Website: walmart
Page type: newsletter-management
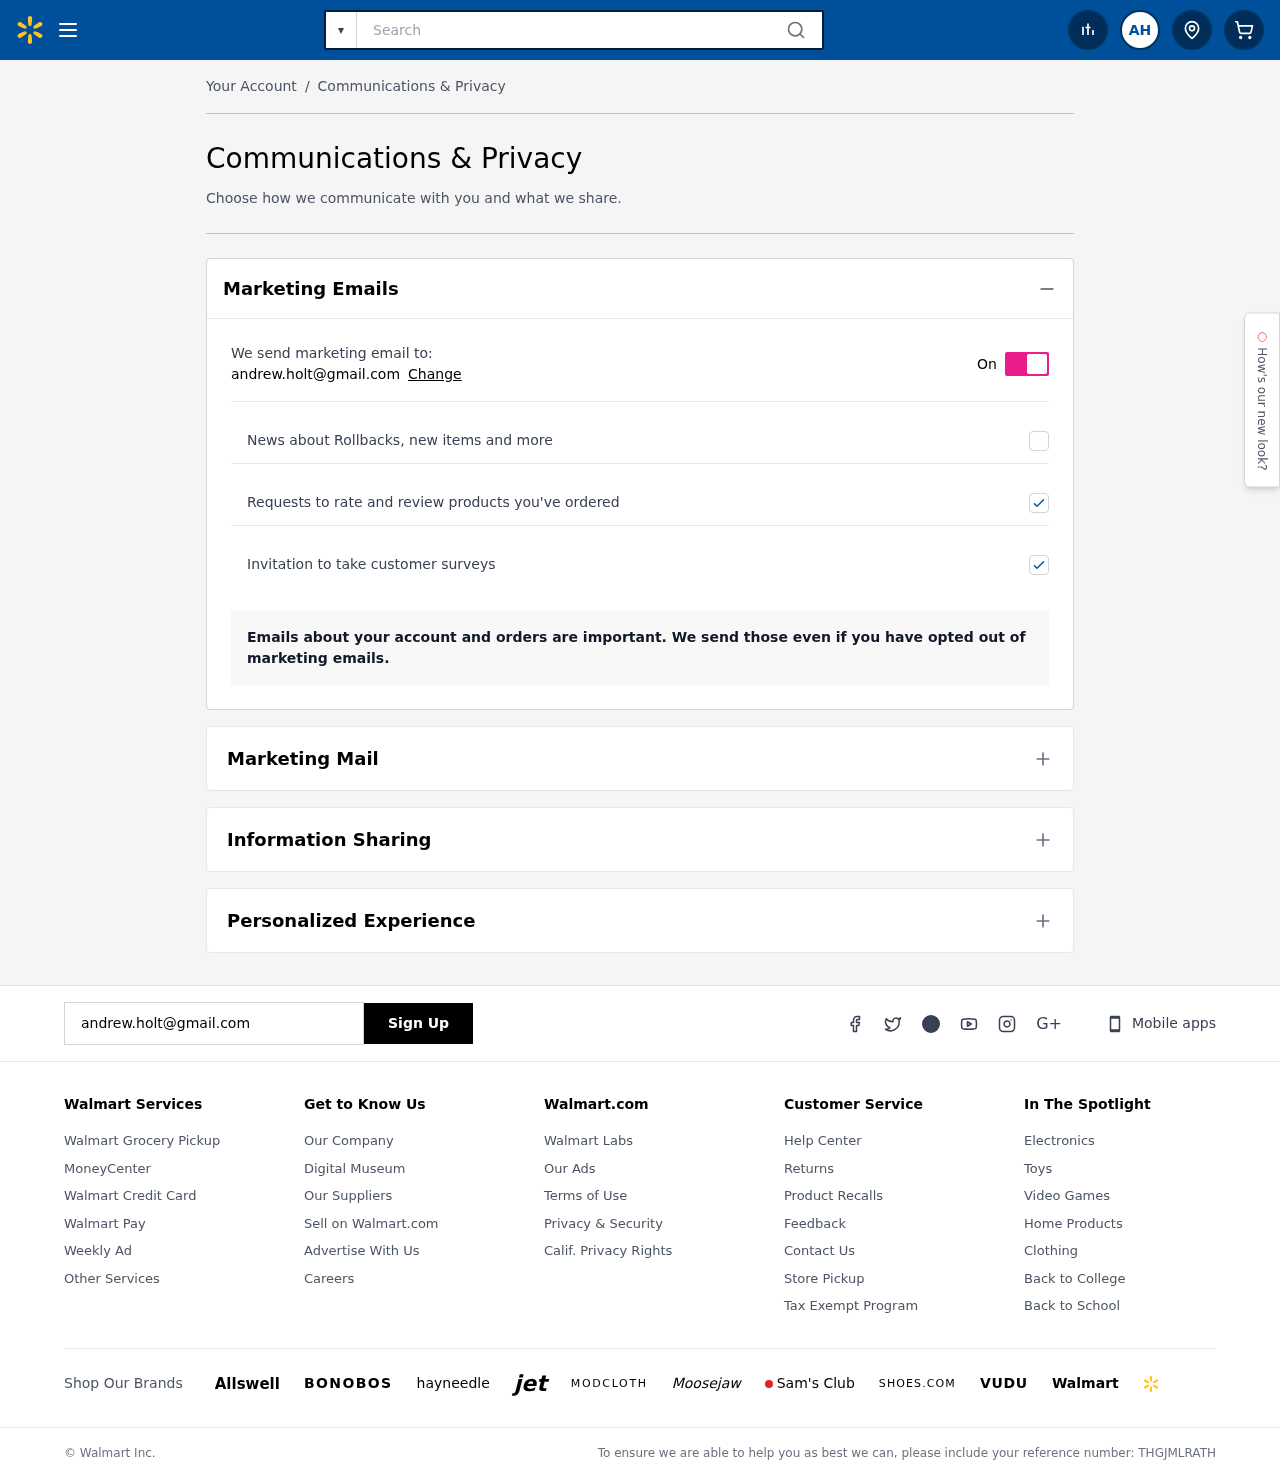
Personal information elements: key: PII_EMAIL
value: andrew.holt@gmail.com
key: PII_INITIALS
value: AH
Search elements: key: HEADER_SEARCH
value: Search